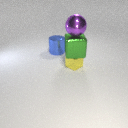
small yellow metal cube below large purple metal sphere